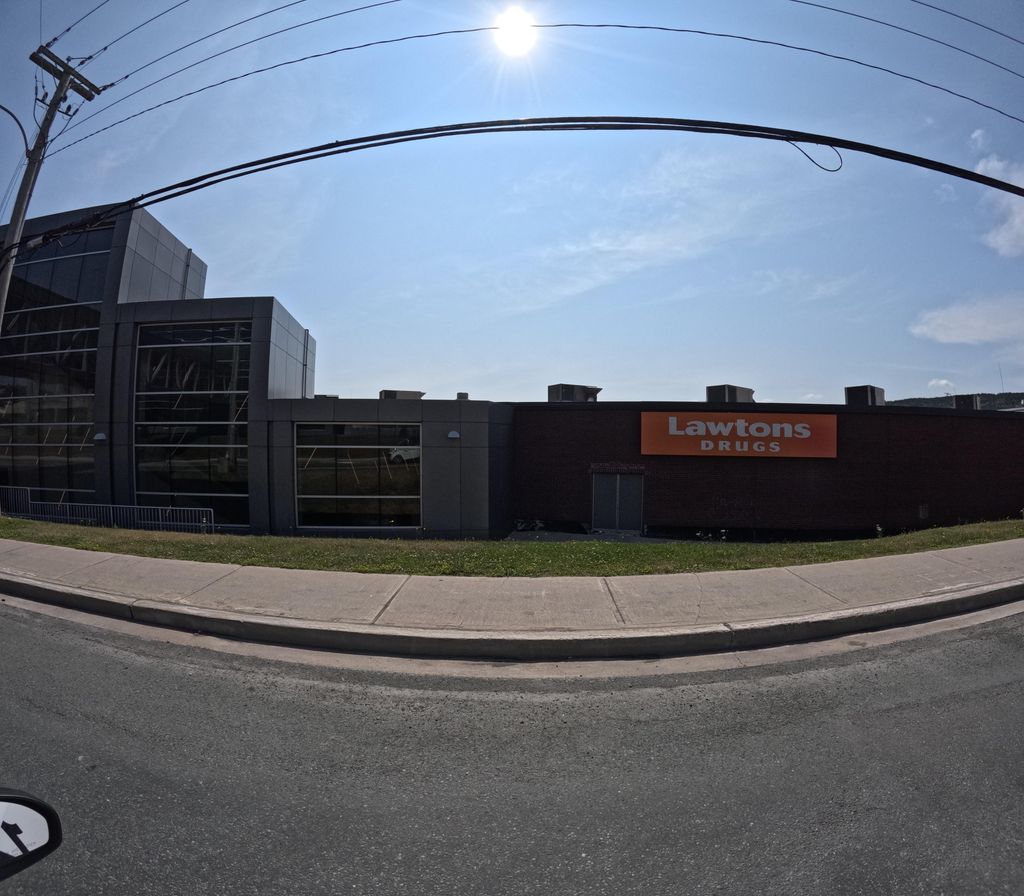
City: st_johns